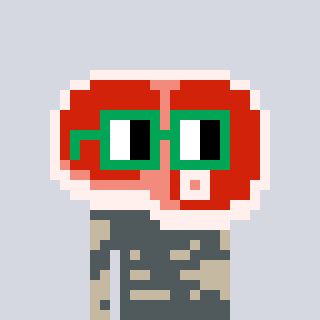
a pixel art character with square green glasses, a steak-shaped head and a bege-colored body on a cool background